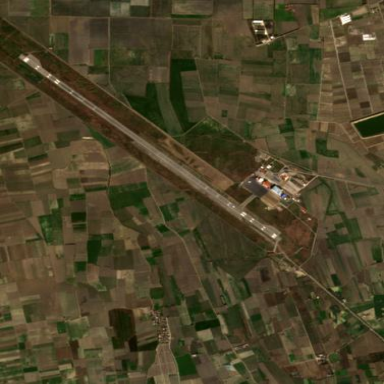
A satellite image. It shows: International aerodrome.